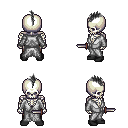
a pixel art fantasy rpg character, male body template, skeleton, white robe, gold greaves, gray mohawk hairstyle, black shoes, dagger, four views (front, back, left, right), 2x2 character sprite sheet, small pixel art, hard edges, no anti-aliasing